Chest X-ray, PA view. Patient: 44 years old, sex M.
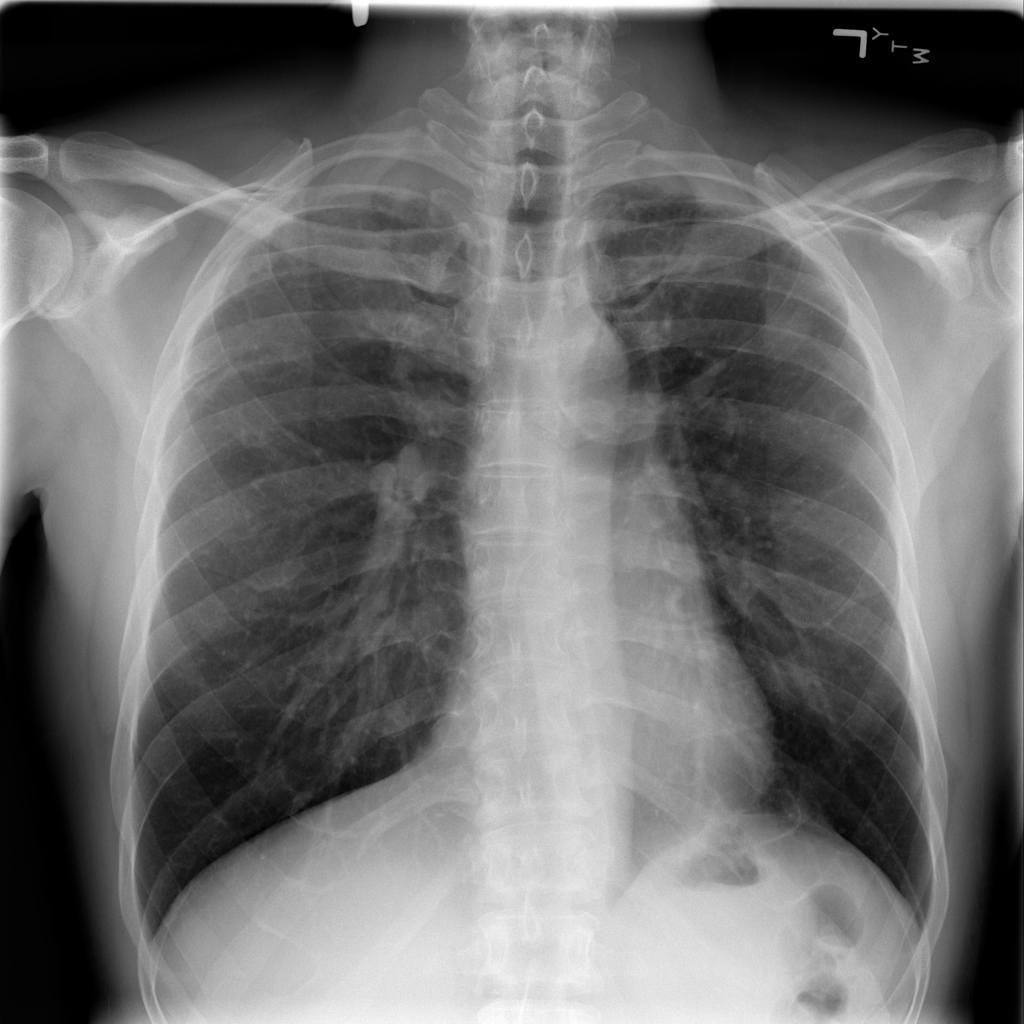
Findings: Nodule, Pleural_Thickening